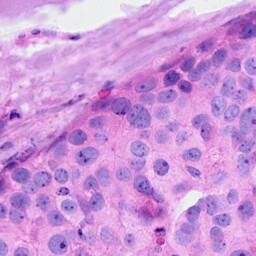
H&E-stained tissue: Breast